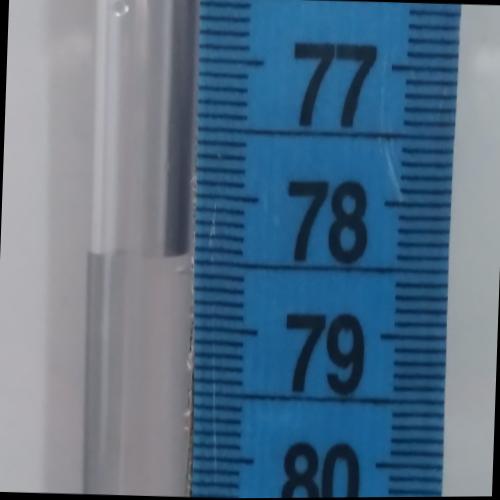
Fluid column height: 78.5 cm